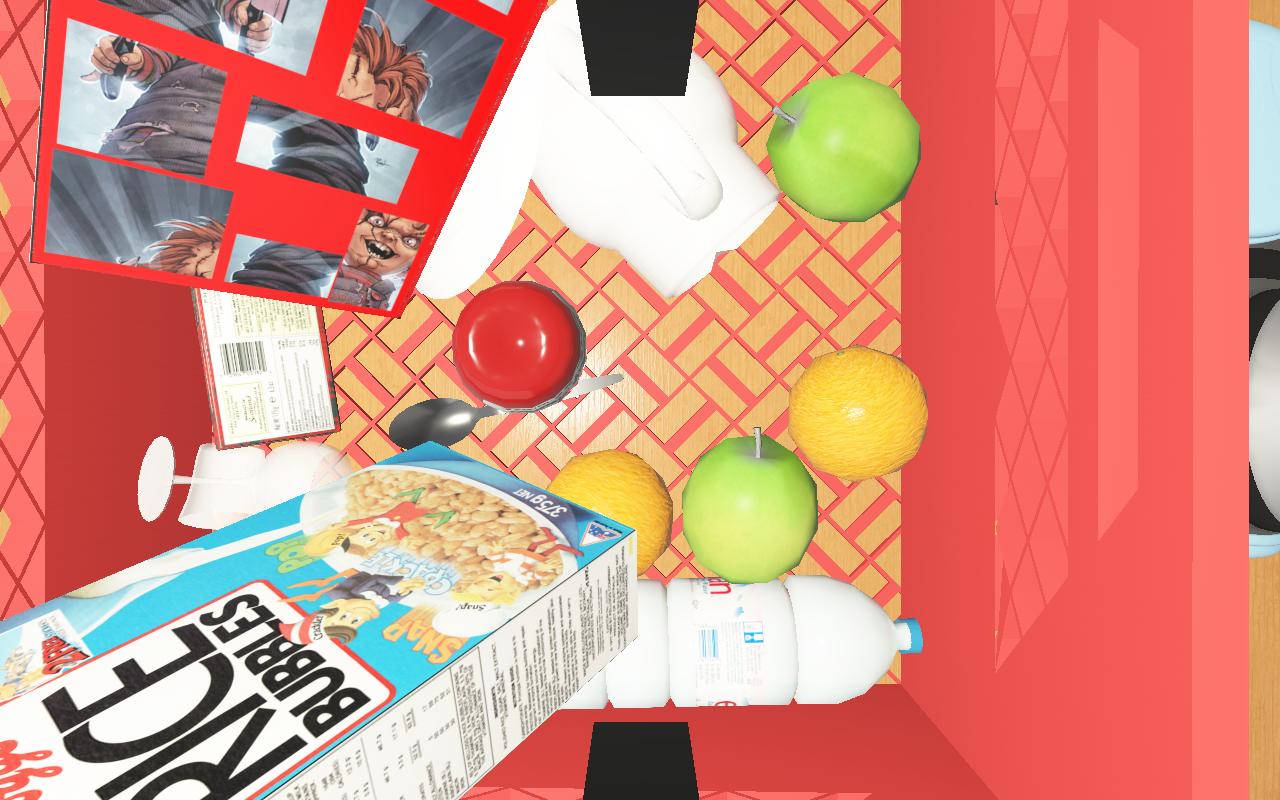
Objects in the scene:
carafe
water bottle
apple
apple
orange
orange
spoon
plate
glass
wineglass
jam jar
biscuit box